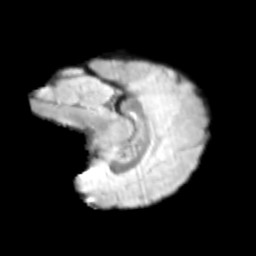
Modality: T2w
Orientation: sagittal
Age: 9
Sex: female
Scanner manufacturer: siemens
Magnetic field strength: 3 T
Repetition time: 3.8 s
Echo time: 0.07 s